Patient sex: F
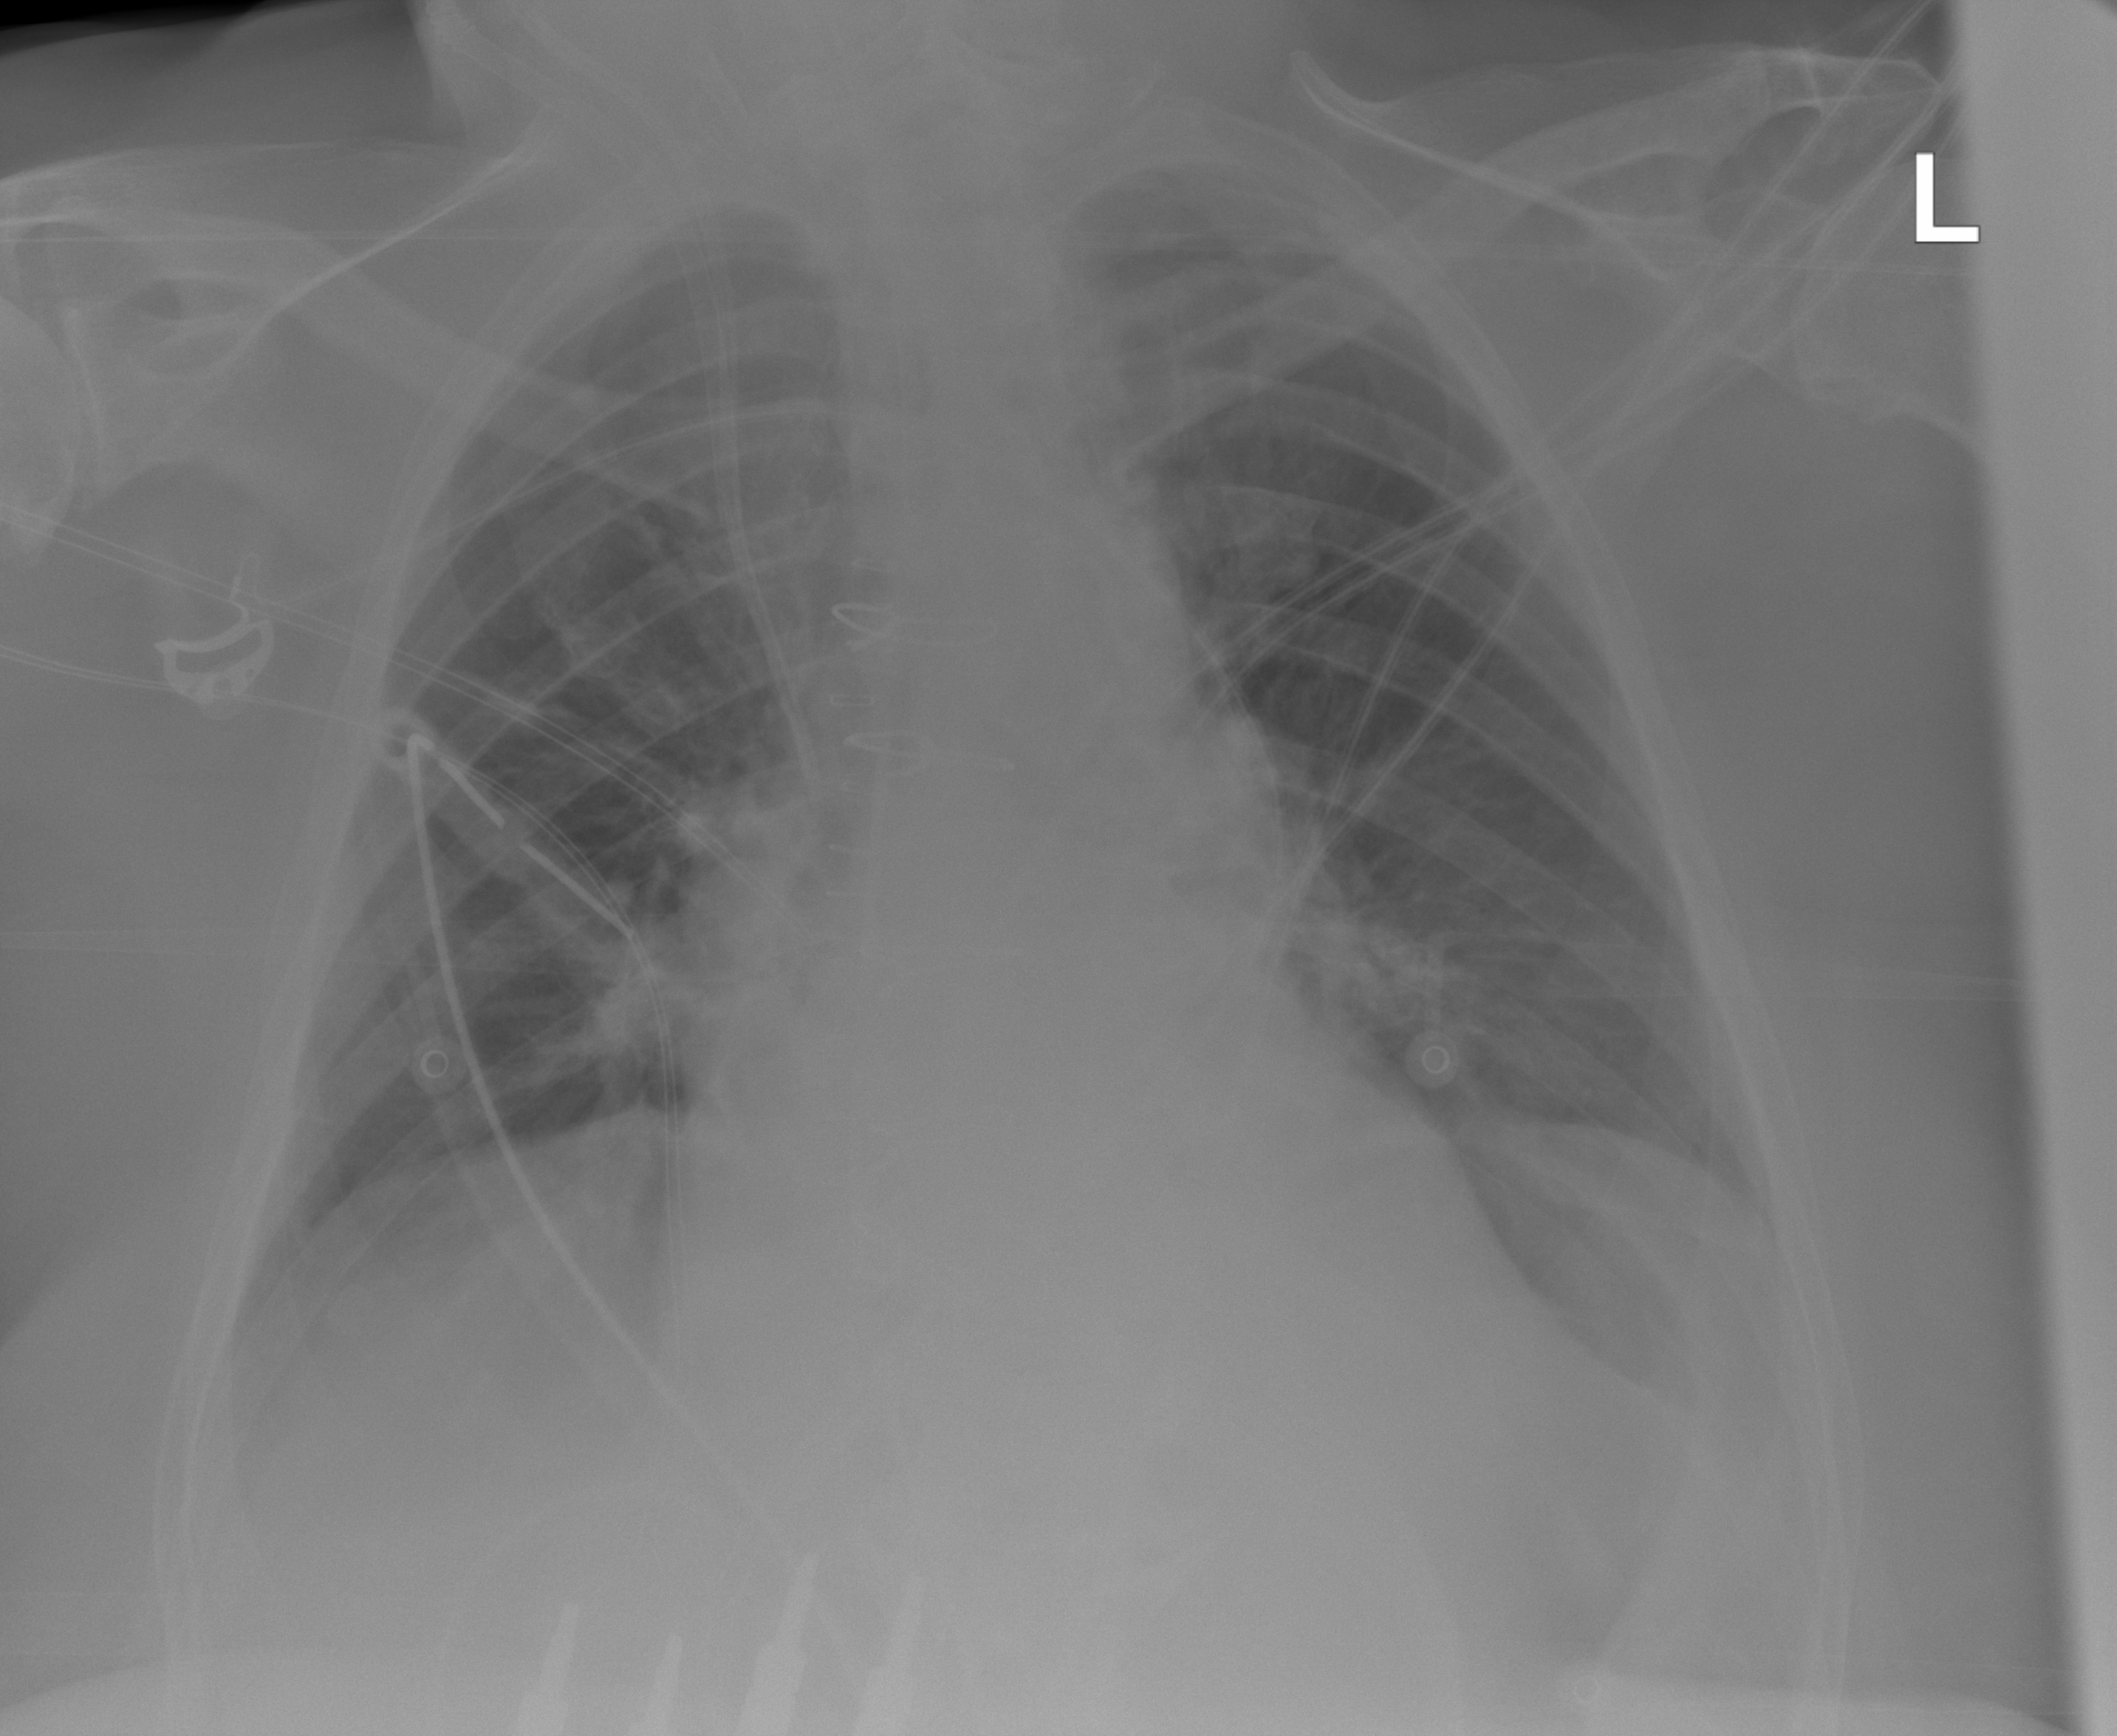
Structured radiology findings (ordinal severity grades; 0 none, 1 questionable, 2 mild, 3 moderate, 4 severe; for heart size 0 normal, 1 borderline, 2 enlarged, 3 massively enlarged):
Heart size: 2
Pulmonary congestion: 2
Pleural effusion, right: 0
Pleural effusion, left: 0
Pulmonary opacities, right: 0
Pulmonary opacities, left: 0
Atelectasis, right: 0
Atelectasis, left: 0